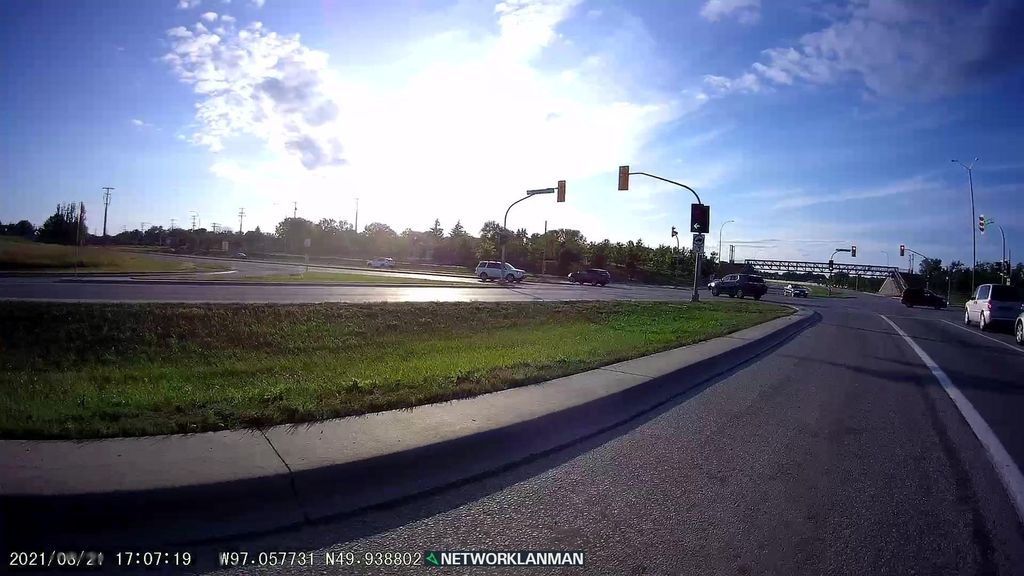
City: winnipeg